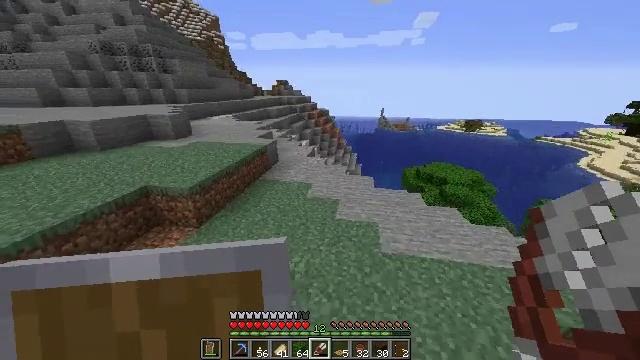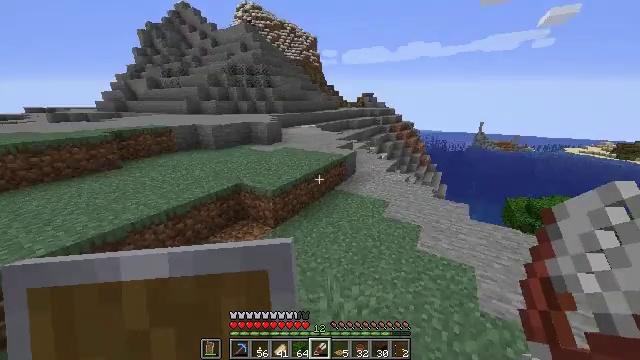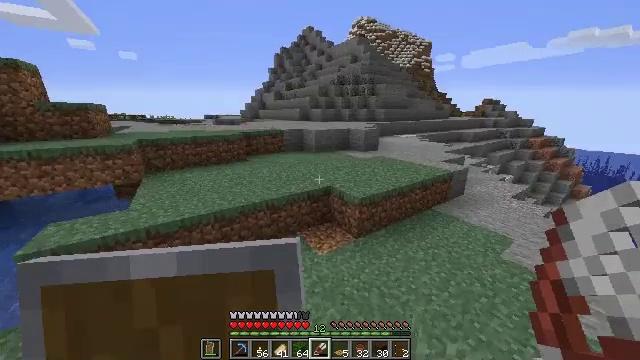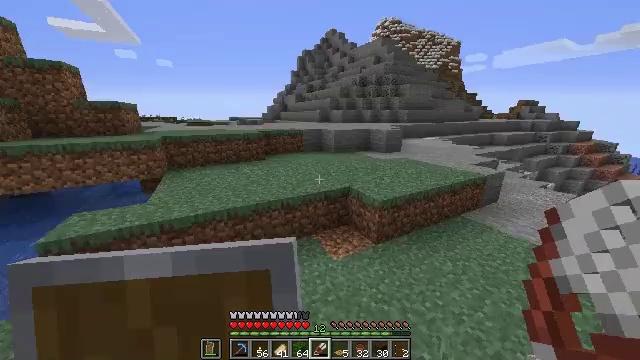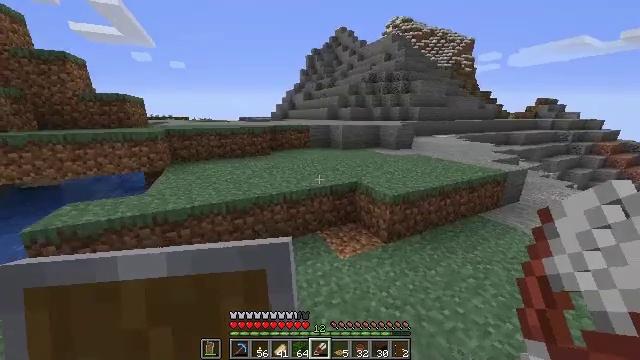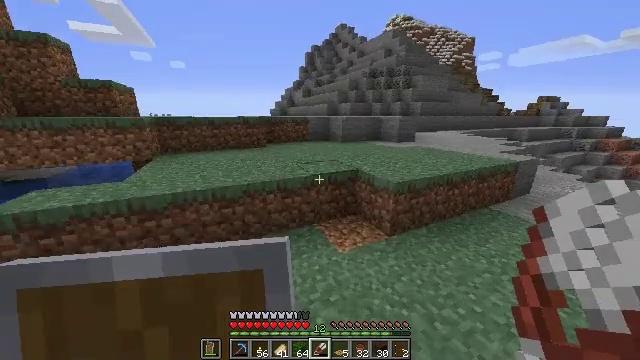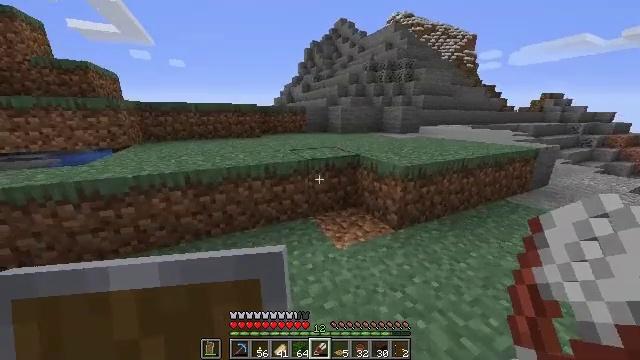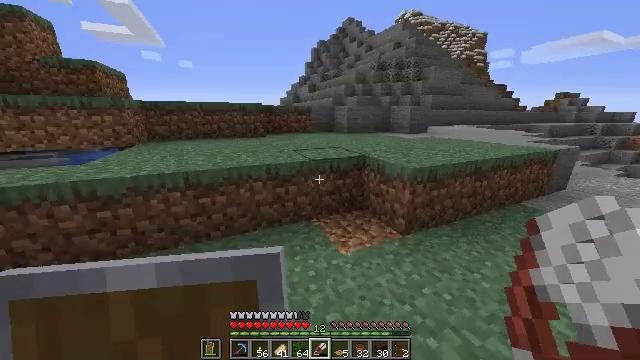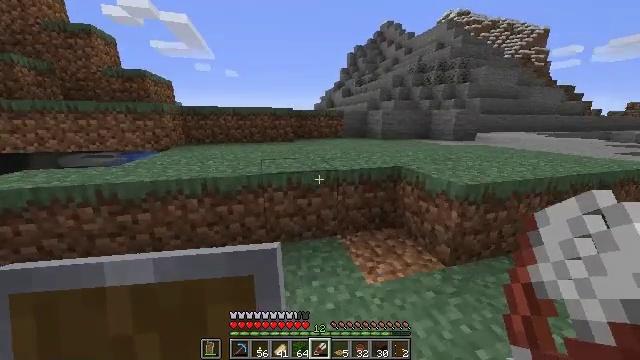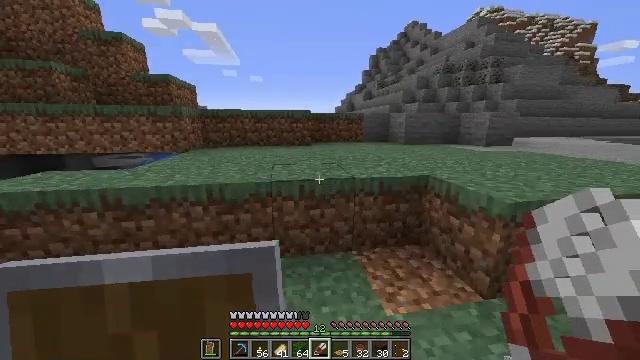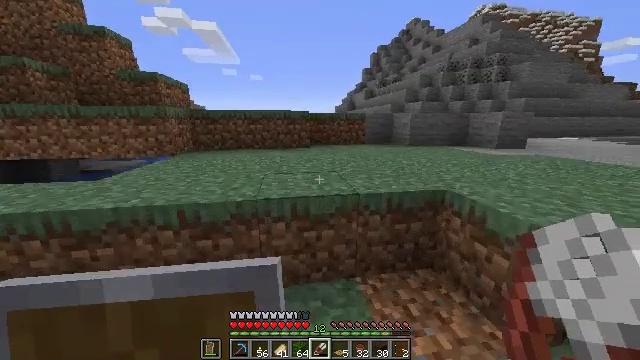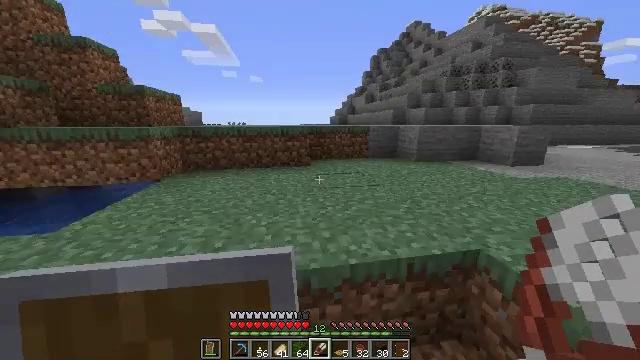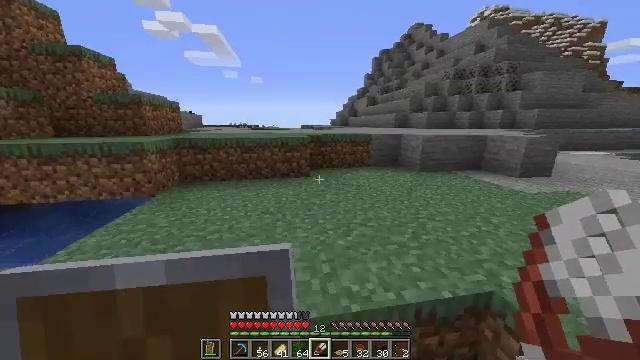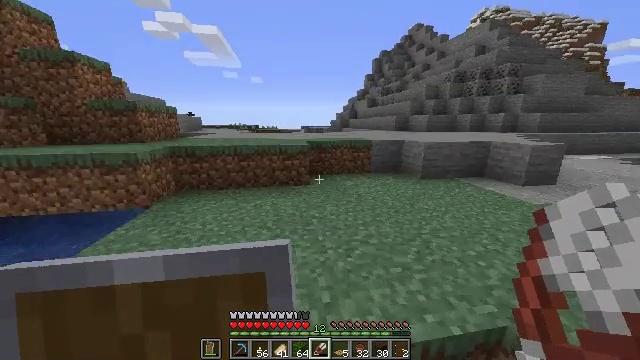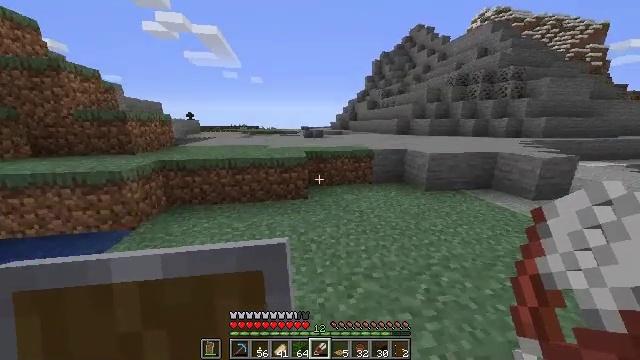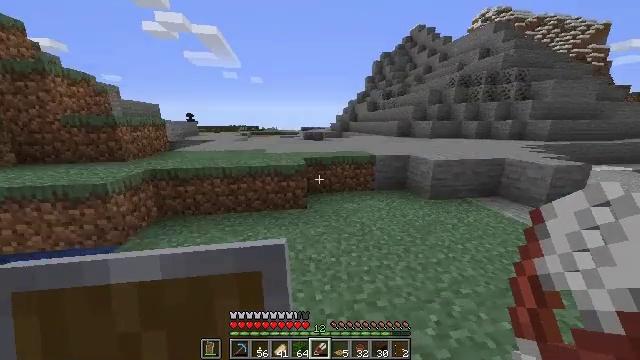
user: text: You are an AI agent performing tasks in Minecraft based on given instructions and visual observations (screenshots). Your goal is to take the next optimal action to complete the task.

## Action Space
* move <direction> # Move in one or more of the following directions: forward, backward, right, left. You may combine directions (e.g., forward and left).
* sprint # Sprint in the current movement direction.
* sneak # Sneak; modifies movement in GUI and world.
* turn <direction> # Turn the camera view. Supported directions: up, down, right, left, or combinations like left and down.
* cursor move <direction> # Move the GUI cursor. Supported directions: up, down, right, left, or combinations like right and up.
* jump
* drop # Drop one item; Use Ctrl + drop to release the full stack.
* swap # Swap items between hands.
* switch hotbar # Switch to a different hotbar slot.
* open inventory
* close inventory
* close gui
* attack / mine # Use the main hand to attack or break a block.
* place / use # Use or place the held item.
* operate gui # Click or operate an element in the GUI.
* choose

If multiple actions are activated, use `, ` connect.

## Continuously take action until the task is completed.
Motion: motion action
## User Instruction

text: Mine the azure bluet flower.
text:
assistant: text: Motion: move forward and move left, turn left and up
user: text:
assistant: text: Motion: move forward and move left, turn left and up
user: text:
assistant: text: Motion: move forward and move left, turn left
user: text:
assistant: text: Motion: move forward, turn left
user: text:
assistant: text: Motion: move forward
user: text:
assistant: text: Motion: move forward
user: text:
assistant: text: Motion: move forward, turn left
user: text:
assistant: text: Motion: move forward, turn left and up
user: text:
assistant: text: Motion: move forward, turn left
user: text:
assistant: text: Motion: move forward
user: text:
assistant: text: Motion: move forward, jump
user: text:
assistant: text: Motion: move forward, jump
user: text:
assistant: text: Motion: move forward, jump
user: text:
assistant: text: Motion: move forward, jump
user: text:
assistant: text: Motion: move forward
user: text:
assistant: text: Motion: move forward
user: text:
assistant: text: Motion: move forward, turn left
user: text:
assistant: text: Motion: move forward, turn left
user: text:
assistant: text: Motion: move forward, turn left and down
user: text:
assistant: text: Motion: move forward
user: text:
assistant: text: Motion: move forward
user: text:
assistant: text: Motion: move forward
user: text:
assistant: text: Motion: move forward, jump
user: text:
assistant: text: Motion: move forward, jump
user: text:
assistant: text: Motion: move forward, turn left, jump
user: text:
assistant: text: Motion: move forward, turn left, jump
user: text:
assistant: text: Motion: move forward, jump
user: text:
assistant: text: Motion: move forward, jump
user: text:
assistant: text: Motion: move forward, jump
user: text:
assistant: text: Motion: move forward, turn left, jump